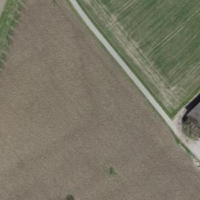
EUNIS habitat code: 24
Species observed at this site:
Achillea millefolium